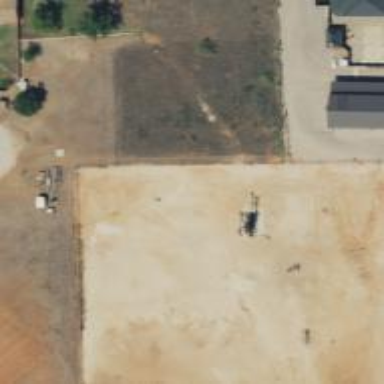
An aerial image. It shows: Petroleum well.